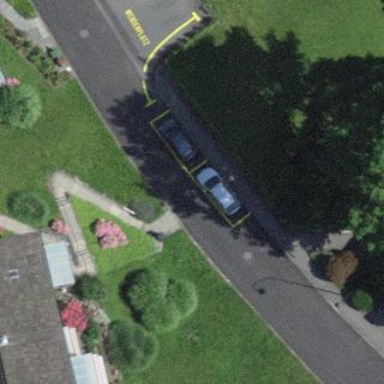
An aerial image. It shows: Parking lane for vehicles.